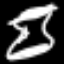
Label: hourglass